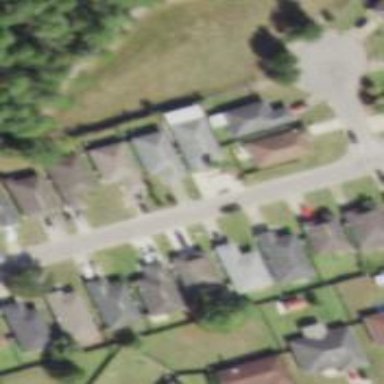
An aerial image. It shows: Driveway.